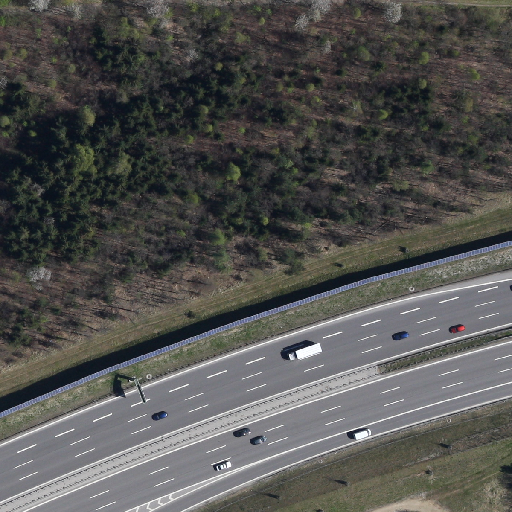
Referring expression: truck driving on the road